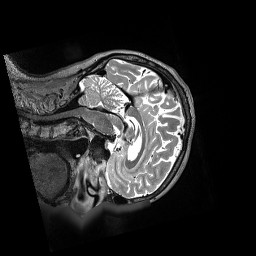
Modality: T2w
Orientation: sagittal
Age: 64
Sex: female